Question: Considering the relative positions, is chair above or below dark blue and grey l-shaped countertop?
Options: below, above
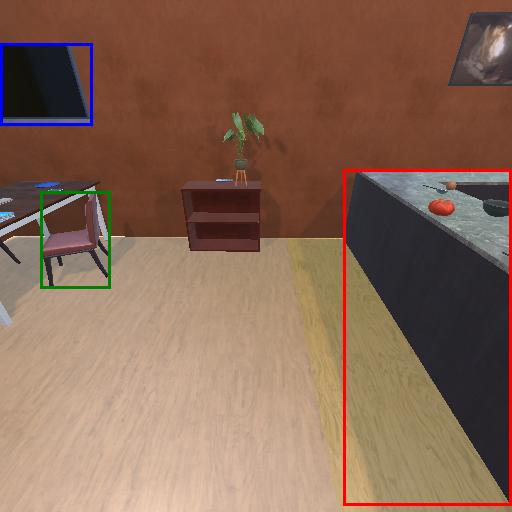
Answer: below